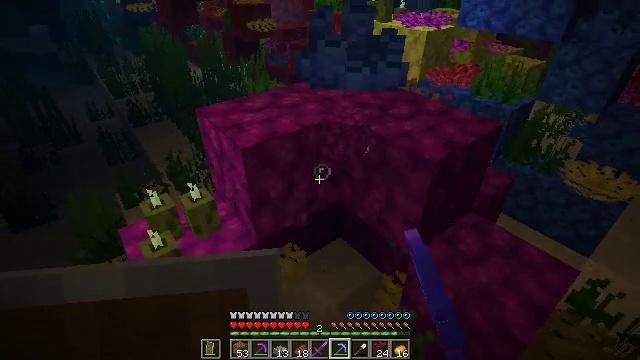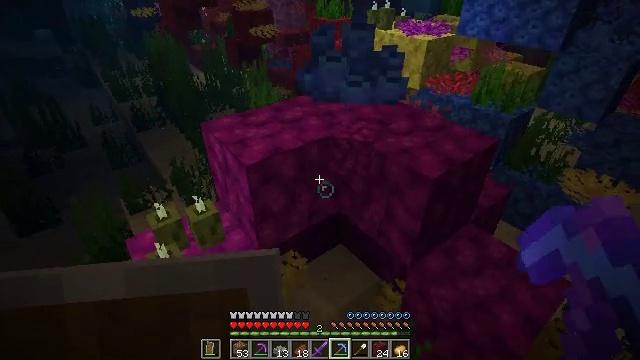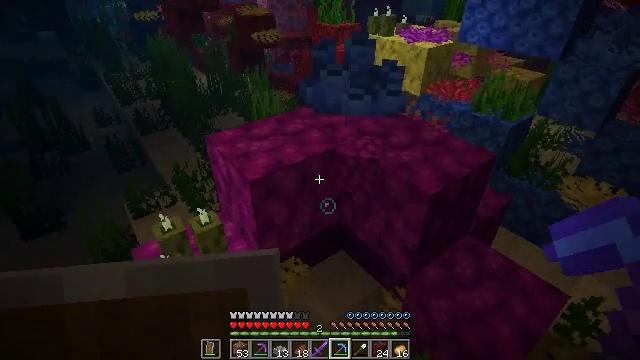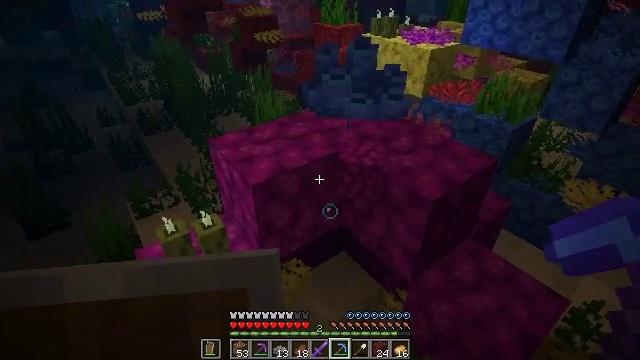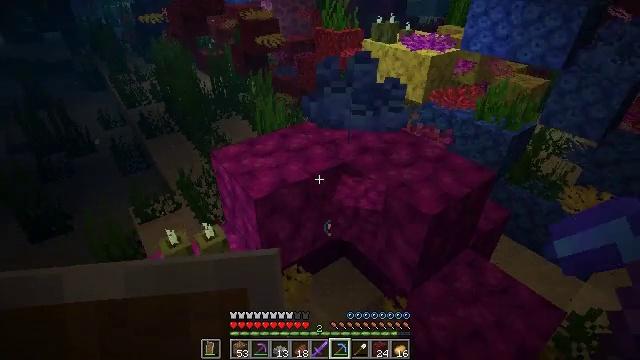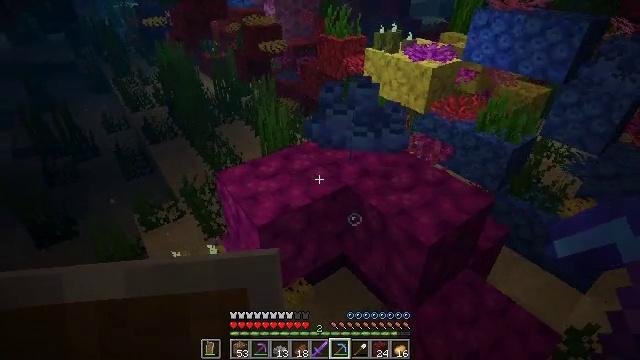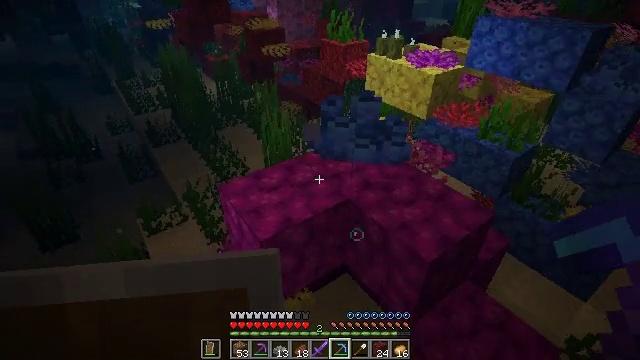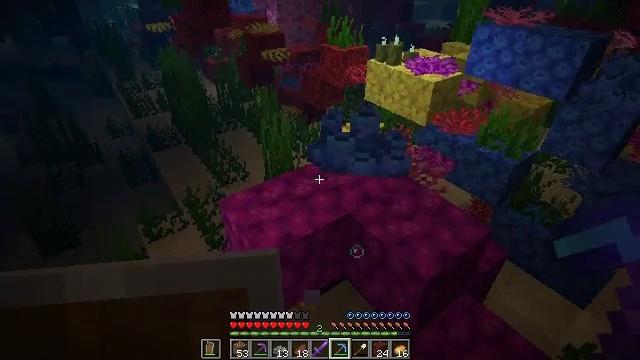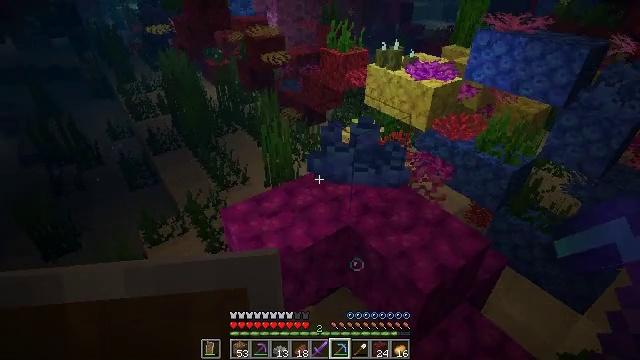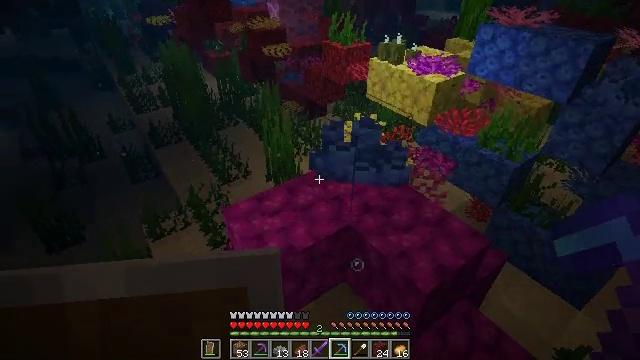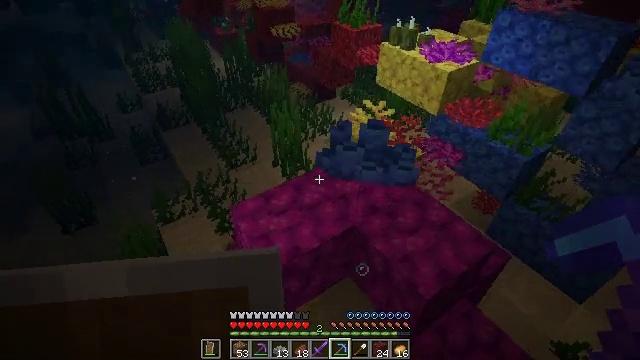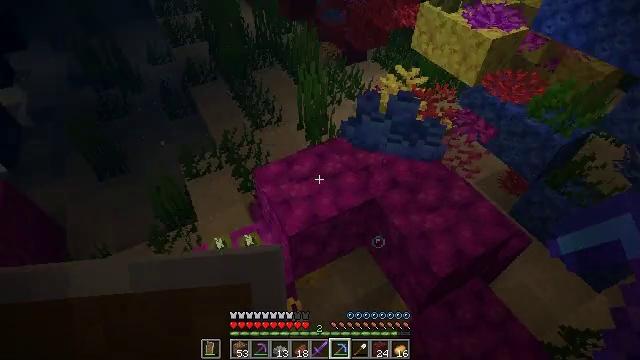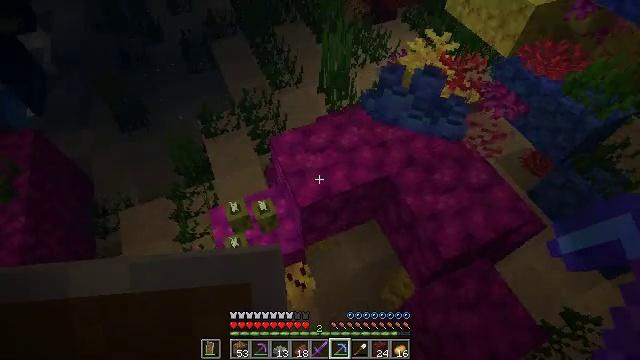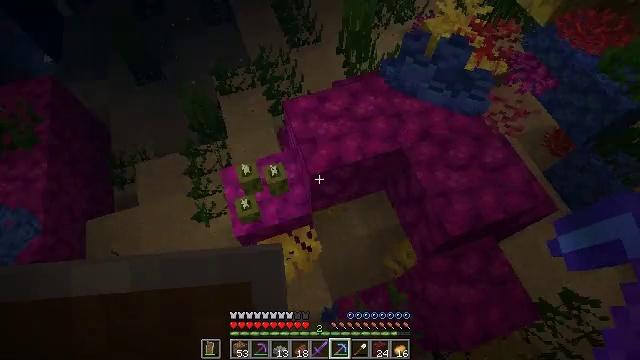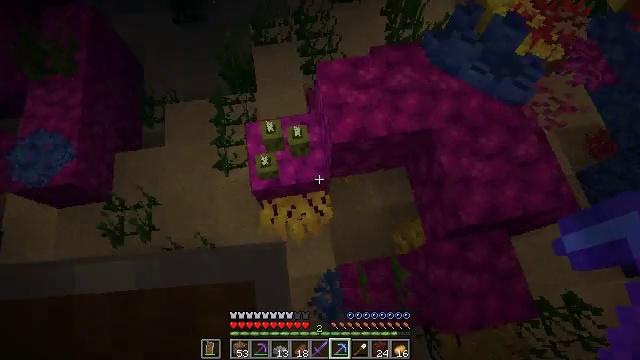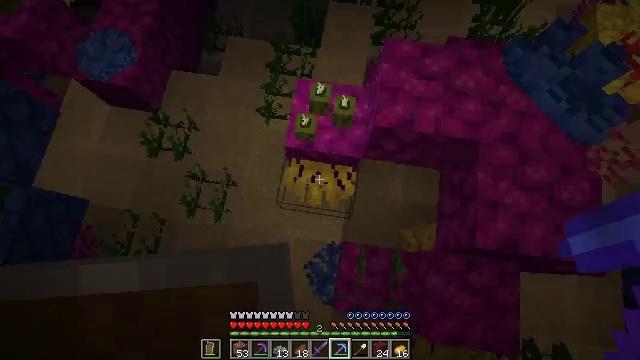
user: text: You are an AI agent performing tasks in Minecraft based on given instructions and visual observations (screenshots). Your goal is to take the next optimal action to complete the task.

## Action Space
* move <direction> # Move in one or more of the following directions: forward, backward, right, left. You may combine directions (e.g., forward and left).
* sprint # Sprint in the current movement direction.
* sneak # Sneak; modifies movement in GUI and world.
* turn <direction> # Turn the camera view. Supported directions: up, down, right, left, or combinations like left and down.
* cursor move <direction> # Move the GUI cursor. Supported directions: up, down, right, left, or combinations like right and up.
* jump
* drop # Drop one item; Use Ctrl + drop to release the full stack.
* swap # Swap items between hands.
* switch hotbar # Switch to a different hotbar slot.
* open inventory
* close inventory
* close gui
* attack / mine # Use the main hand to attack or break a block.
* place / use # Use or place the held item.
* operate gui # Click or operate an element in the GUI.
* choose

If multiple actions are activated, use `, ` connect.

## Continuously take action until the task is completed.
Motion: motion action
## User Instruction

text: mine block bubble coral block
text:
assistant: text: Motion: jump
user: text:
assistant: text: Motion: move forward, jump
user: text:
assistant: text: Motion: move forward, jump
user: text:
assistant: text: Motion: move forward, jump
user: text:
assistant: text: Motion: move forward, jump
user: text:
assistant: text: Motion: move forward, jump
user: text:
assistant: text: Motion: move forward, jump
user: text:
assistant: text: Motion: move forward, jump
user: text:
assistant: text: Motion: move forward, turn down
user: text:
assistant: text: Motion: move forward, turn left and down
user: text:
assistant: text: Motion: move forward, turn left and down
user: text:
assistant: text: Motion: turn left and down
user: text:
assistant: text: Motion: turn left and down
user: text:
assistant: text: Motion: turn left and down
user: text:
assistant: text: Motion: turn left and down
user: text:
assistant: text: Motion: turn left and down
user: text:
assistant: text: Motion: turn left and up
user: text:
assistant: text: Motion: turn left and up
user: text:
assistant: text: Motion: turn up
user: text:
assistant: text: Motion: turn up
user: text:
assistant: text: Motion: no_op
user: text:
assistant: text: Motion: no_op
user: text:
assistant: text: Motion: no_op
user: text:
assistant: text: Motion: no_op
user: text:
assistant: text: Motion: turn left
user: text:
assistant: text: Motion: turn left
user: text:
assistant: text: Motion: turn down
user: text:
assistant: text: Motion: no_op
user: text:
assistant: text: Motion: no_op
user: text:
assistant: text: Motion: no_op